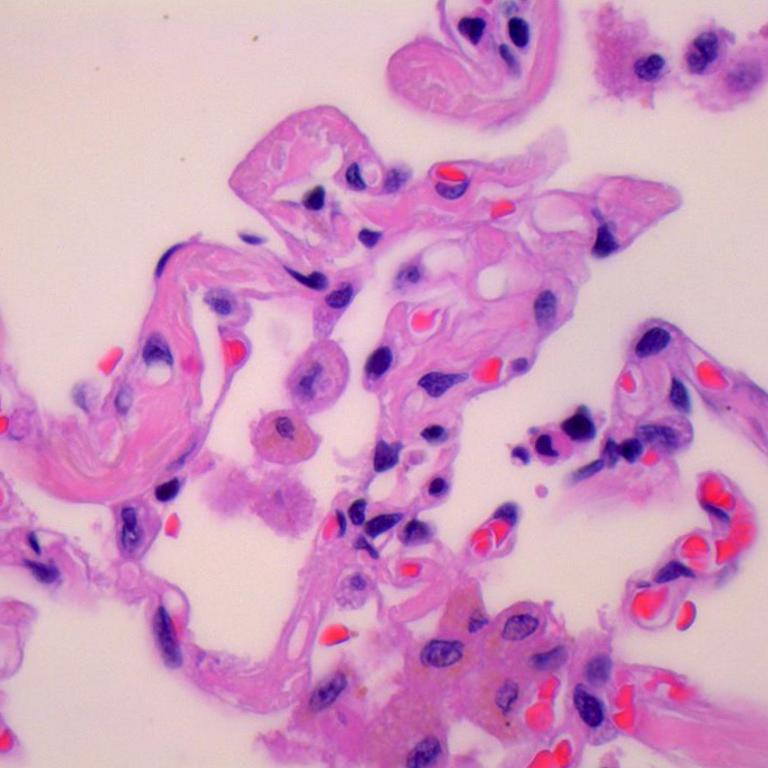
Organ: lung
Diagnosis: benign